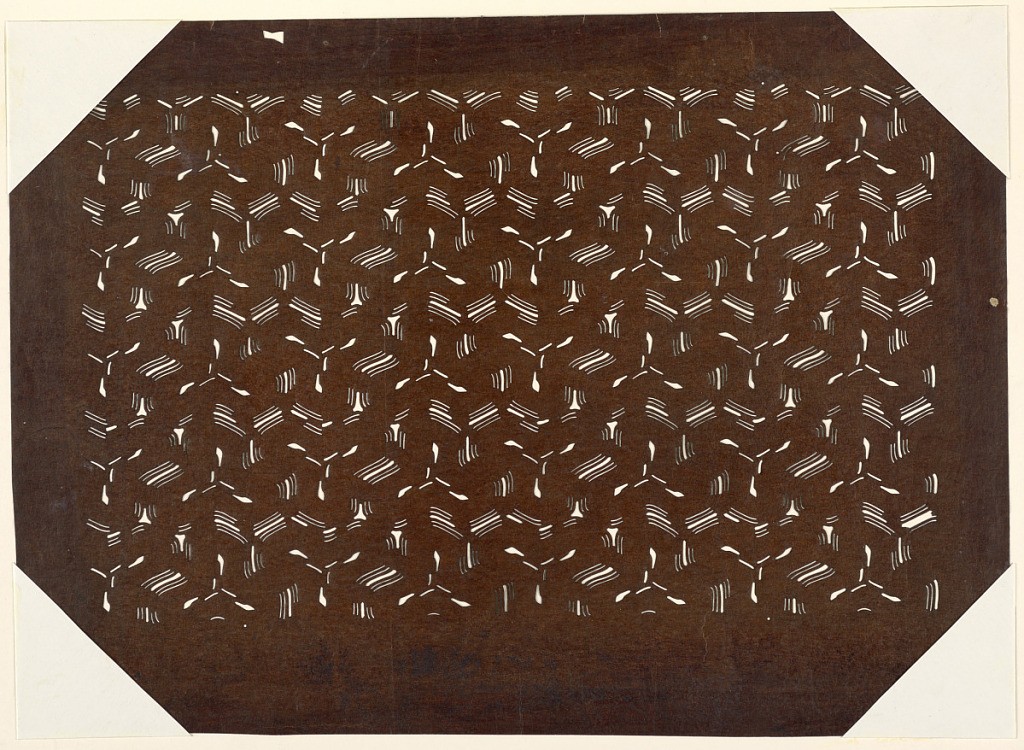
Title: Abstract Hexagons
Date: early 18th - mid 19th century
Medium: Mulberry paper (kozo washi) treated with fermented persimmon tannin (kakishibu)
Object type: Katagami
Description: Multiple wisps of lines carved out form abstract hexagons. The three-pronged shape represents the pattern of a tortoiseshell, which represents longevity and good fortune. It was also popular on Samurai armor.